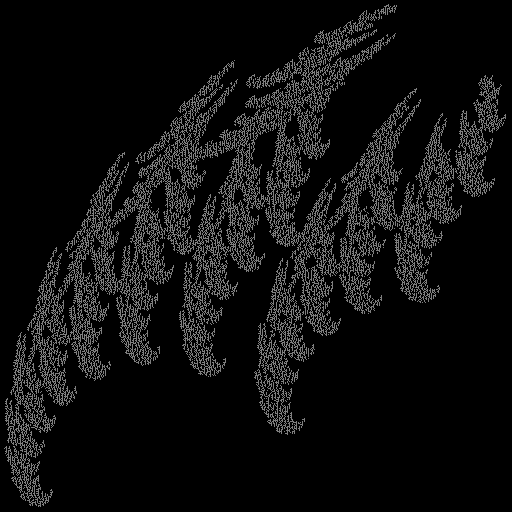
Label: spiderbrake